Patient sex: M
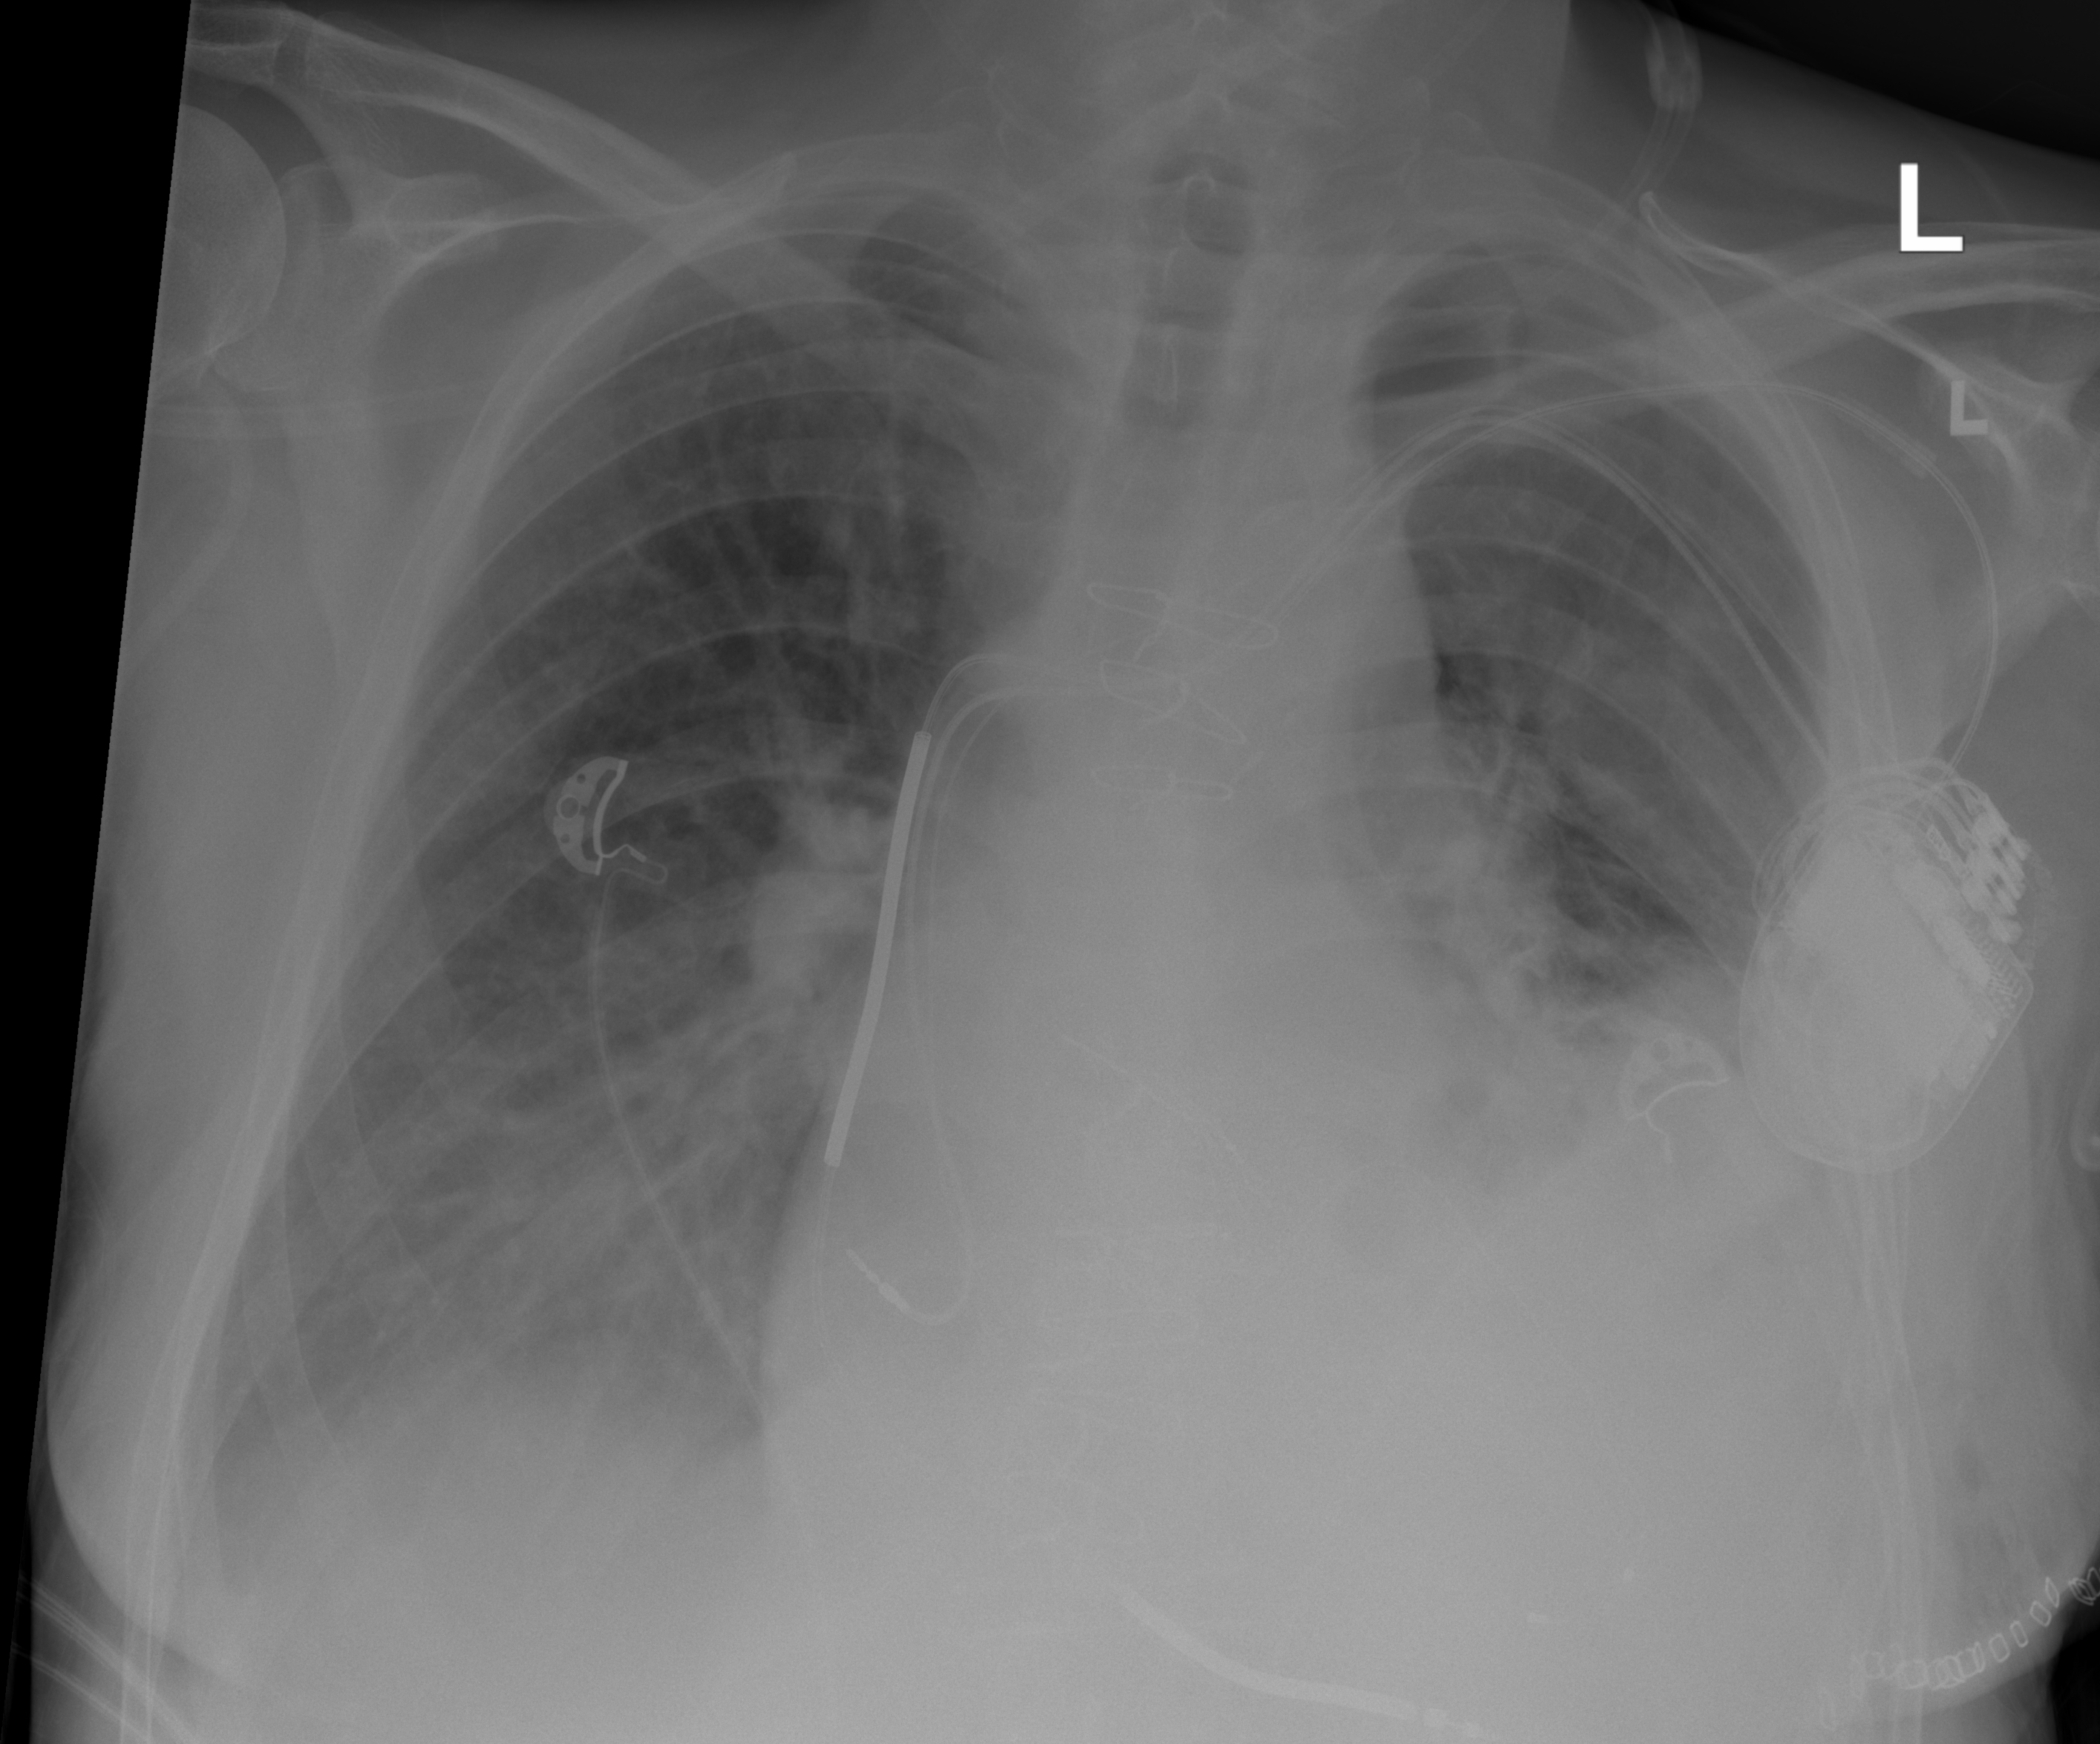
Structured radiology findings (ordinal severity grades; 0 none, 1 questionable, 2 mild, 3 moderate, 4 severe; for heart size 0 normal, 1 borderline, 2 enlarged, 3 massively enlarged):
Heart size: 3
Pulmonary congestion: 2
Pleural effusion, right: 2
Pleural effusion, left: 3
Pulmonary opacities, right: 0
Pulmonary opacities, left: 1
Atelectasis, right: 0
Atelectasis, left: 2